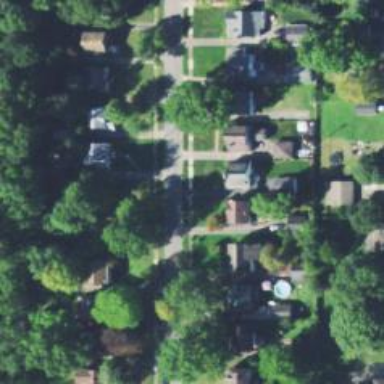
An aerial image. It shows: Neighborhood.